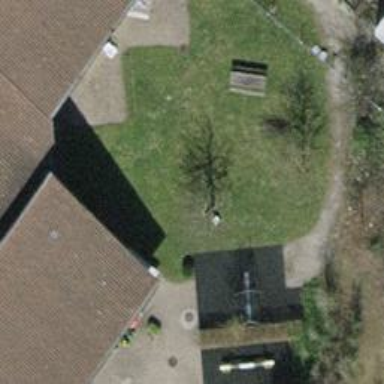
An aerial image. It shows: Urban tree adds touch of nature to the surroundings.